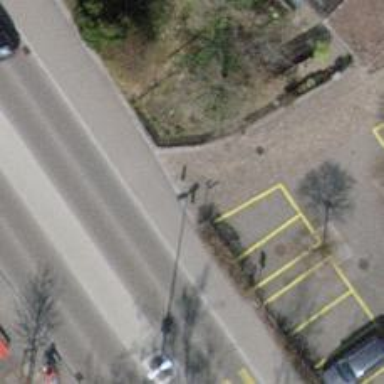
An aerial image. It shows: Bollard.